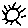
Label: sun